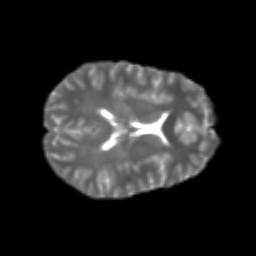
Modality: T2w
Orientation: axial
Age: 20
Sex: female
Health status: healthy
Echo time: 0.074 s